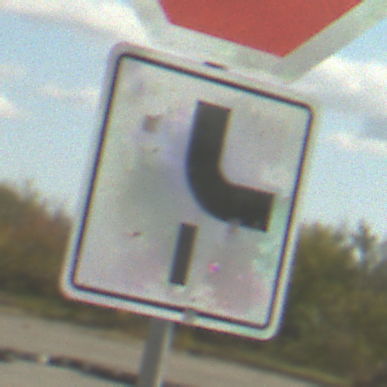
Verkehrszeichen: VerlaufVorfahrtsstrasse10
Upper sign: Stop
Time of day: MorningAfternoon
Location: Outdoor (RoadRail)
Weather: PartlyCloudy
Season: NotSpecified
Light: Natural